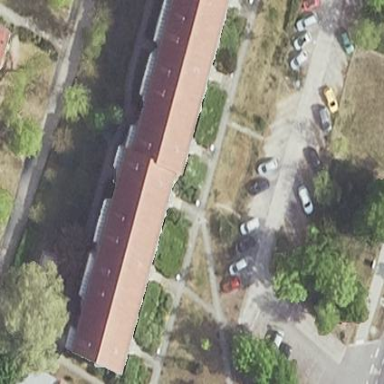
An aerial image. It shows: Asphalt parking lane.